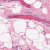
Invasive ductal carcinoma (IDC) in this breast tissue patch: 0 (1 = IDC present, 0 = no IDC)